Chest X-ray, AP view. Patient: 58 years old, sex F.
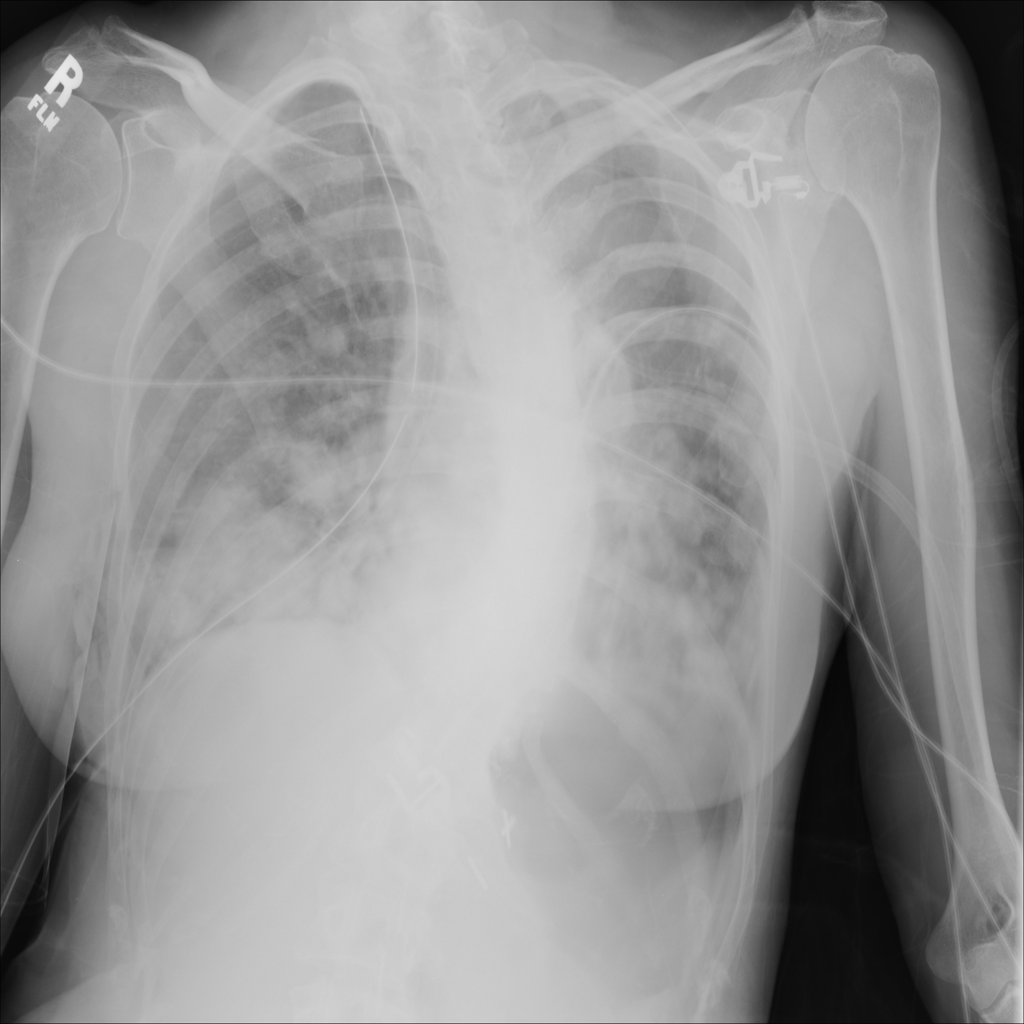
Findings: Emphysema